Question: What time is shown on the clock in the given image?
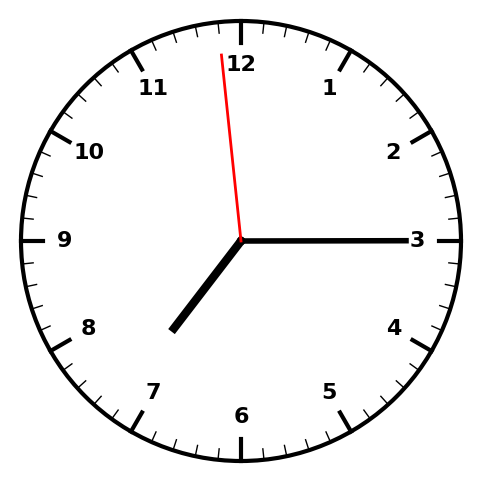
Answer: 07:14:59